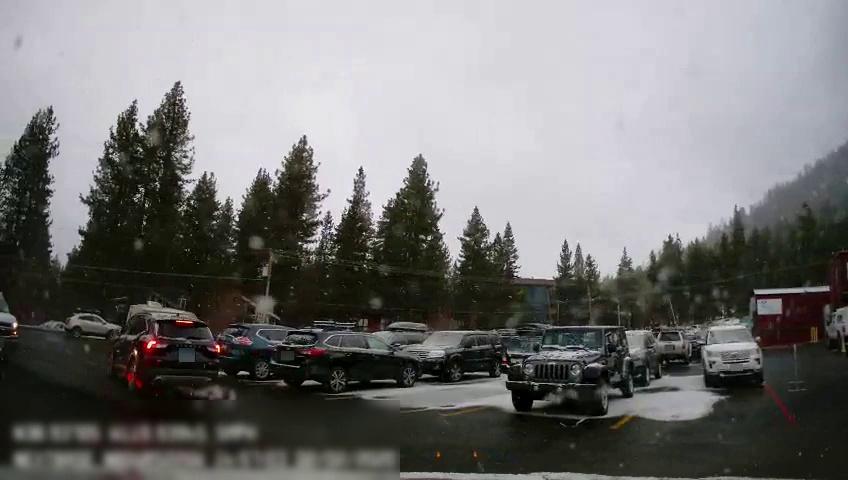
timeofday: Day
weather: Snowy
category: Vehicles | Car
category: Vehicles | SUV
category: Vehicles | Car
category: Vehicles | Car
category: Vehicles | SUV
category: Vehicles | Other LV
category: Vehicles | SUV
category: Vehicles | Car
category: Vehicles | SUV
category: Vehicles | SUV
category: Vehicles | Van
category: Vehicles | Van
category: Vehicles | Car
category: Drivable Space